Question: I would like to try to build a clean and nice piece of code where I can accomplish the result you see in the image below. It's ok in Firefox, Chrome or Safari, but not in IE.
I created a <URL> with the code.
Basically all I want a 100% width of the red bar (edge to edge in the window) but the content (including the navigation) should be limited in width.
So I'm looking for a nice, clean snippet to make this work in all browsers (including IE...)

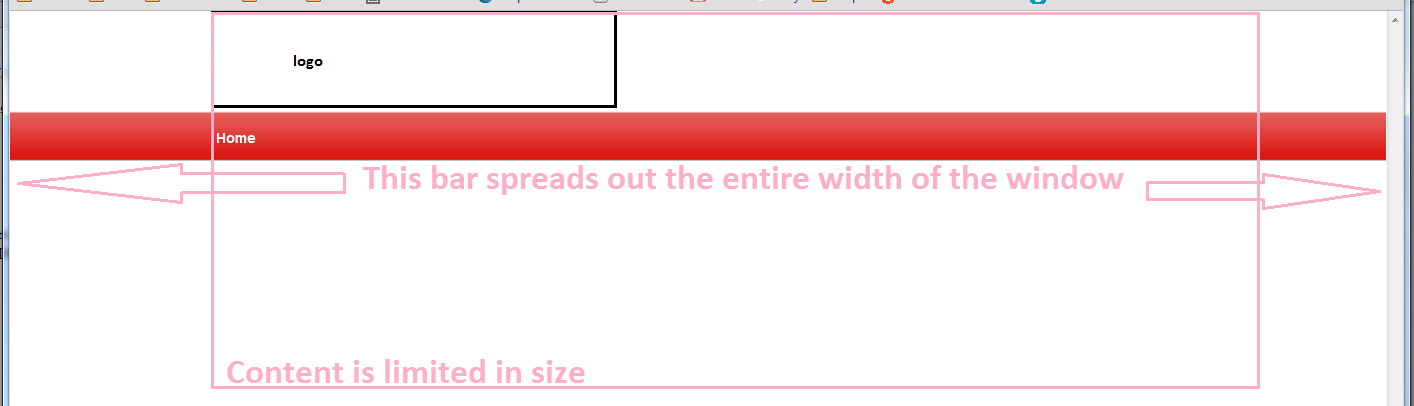
Answer: '''
<style>
body{
background-color: #fff;
margin: 0;
padding: 0;
}
#subtopContainer{
background-color: #f00;
}
#subtop, #header, #content{
width: 980px;
margin-left: auto;
margin-right: auto;
}
#header{
height: 150px;
}
#subtop{
height: 50px;
}
</style>
<div id='container'>
<div id='headerContainer'>
<div id='header'></div>
</div>
<div id='subtopContainer'>
<div id='subtop'></div>
</div>
<div id='contentContainer'>
<div id='content'></div>
</div>
</div>
'''